Interaction volume radius: 10 \u00c5
Interaction volume height: 45 \u00c5
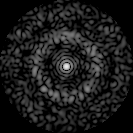
Disorder parameter: 0.8489